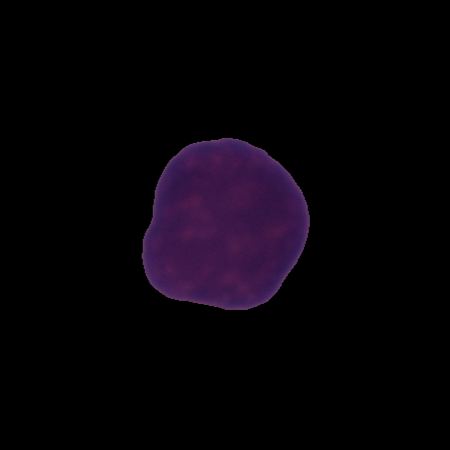
Label: healthy